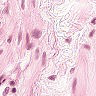
Metastatic tissue present: no